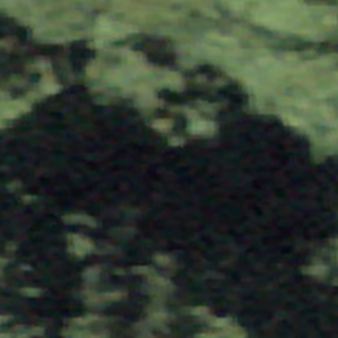
Label: other